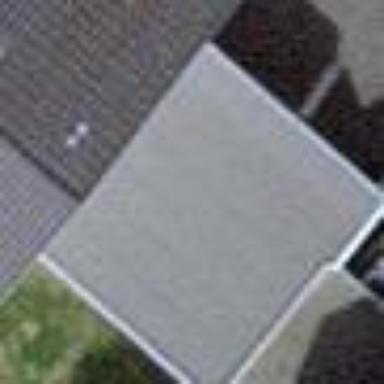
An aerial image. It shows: View of roof of building.